Question: First I started seeing this on the page I was working on, but now I open up ANY website in Chrome, and it's there:

Anybody know what this is? Doesn't seem to break anything, but I have OCD...
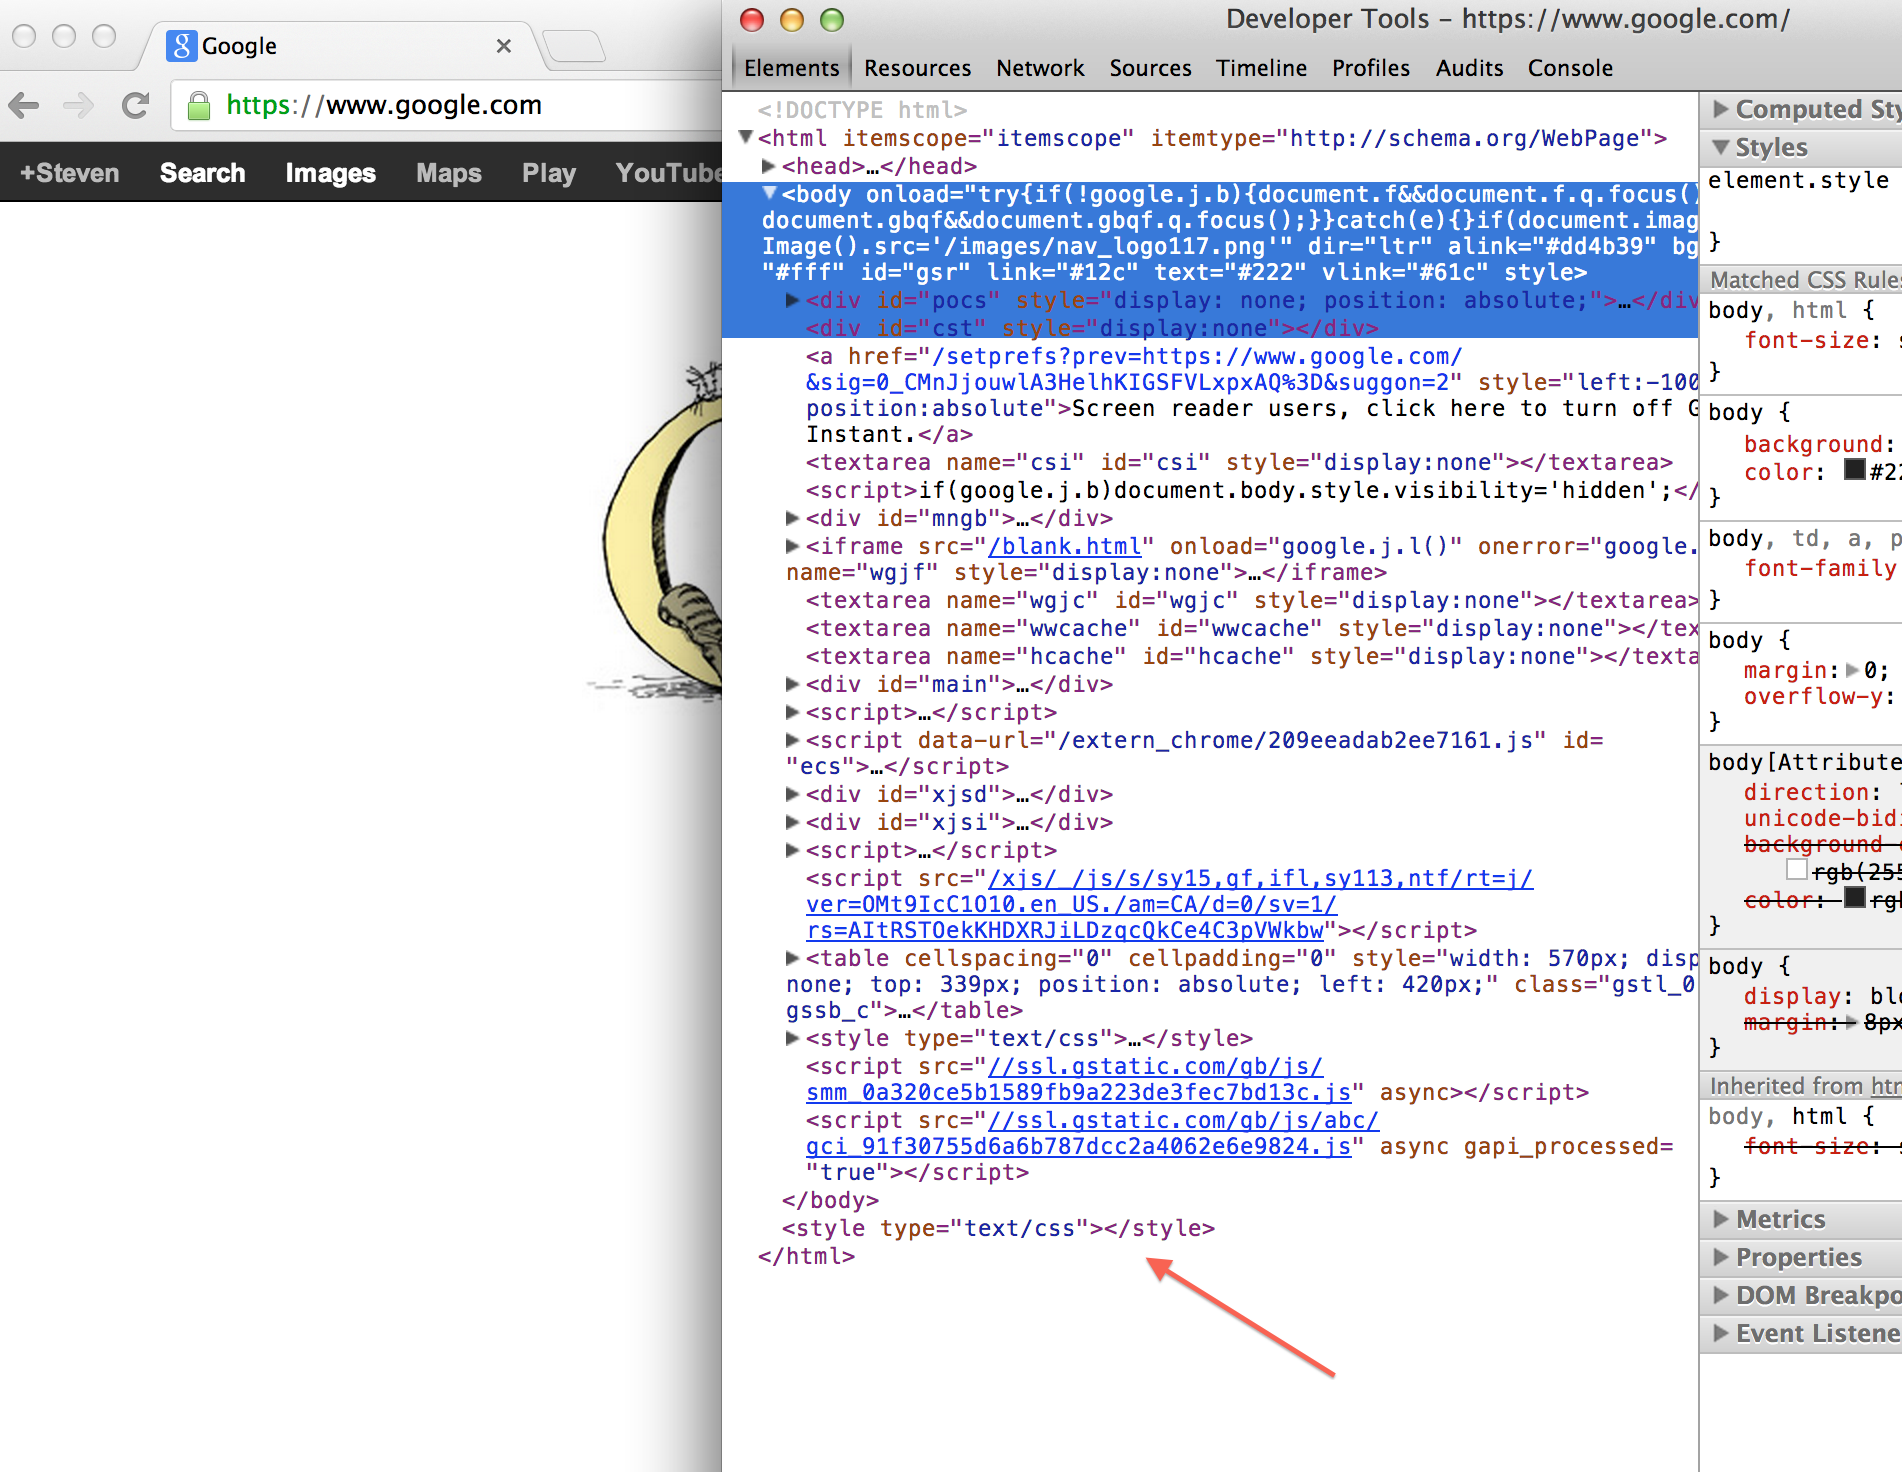
Answer: What kind of plug-ins or extensions do you have installed (or even used to have) installed chrome? If your seeing this on every site you go it is something on your end.
Possible solutions: try disabling or uninstalling all chrome extensions. Or, if that doesn't work, nuke chrome and re-install. I've run into to this on firefox b4, but never chrome.